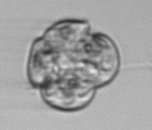
Label: Karenia